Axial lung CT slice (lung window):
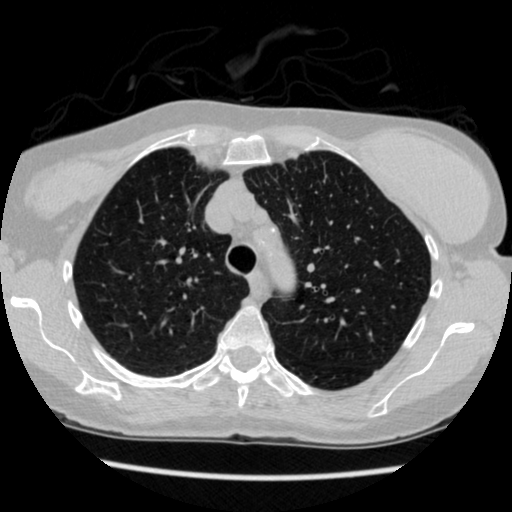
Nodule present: no